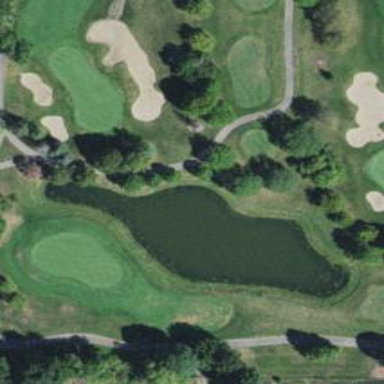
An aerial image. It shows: Water hazard on golf course.